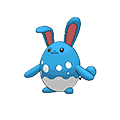
Pok\u00e9mon: azumarill